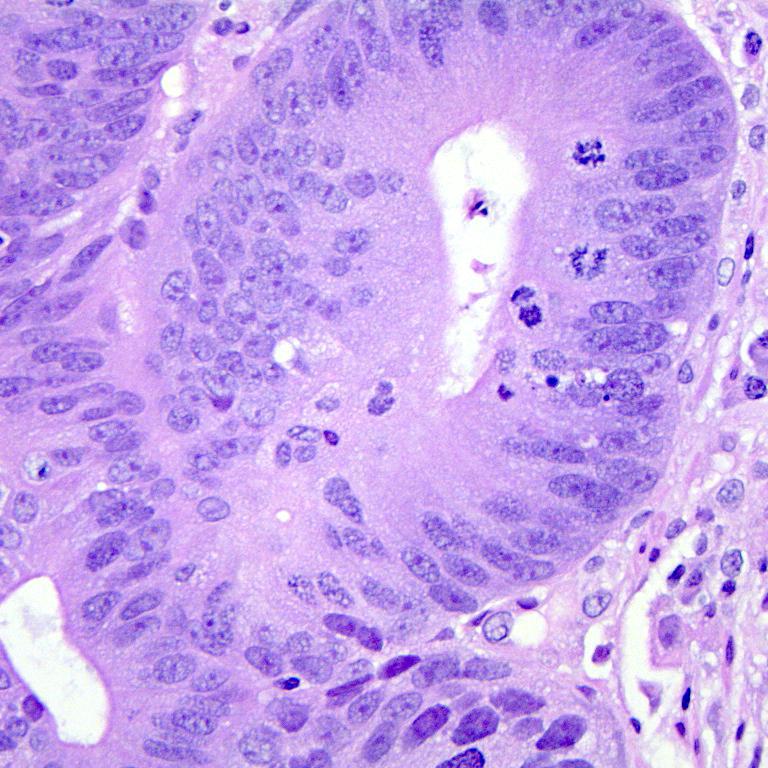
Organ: colon
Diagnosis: adenocarcinomas